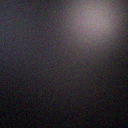
Screen state: off